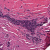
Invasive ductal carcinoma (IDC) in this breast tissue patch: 0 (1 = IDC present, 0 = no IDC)